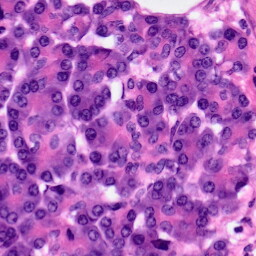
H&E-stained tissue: Pancreatic